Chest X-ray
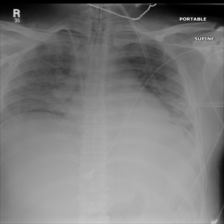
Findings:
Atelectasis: negative
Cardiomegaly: negative
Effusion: negative
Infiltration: negative
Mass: negative
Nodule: negative
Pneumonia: negative
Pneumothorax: negative
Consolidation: negative
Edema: negative
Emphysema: negative
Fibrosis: negative
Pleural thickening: negative
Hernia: negative